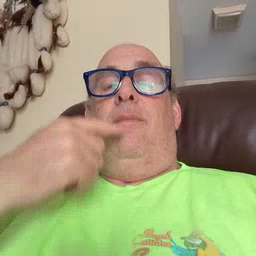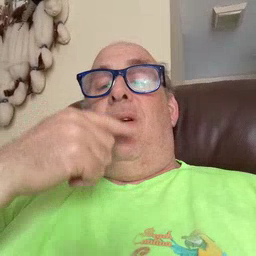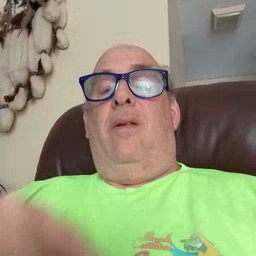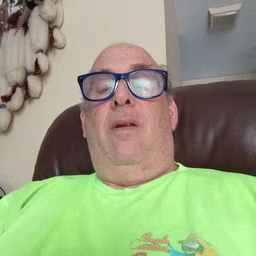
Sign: mouth